Question: I'm using a custom control from the <URL> package.
But I find it very hard to show data results in the DataTreeListView control.
This is my code:
'''
DataSet ds = LoadDatasetFromXml("FamilyTree.xml");
if (ds.Tables.Count > 0)
{
this.dataGridView1.DataSource = ds;
this.dataGridView1.DataMember = "Person";
this.dataTreeListView1.DataMember = "Person";
this.dataTreeListView1.DataSource = new DataViewManager(ds);
}
'''
And this is the result:

I use the xml that's provided with the package, so that won't be the problem. I changed all the dataTreeListView properties so they are just the same as the demo project.
I also tried it using Linq with an selfmade table but with the same results. The datagridview on the other hand works like a charm...
Does anyone have an idea?
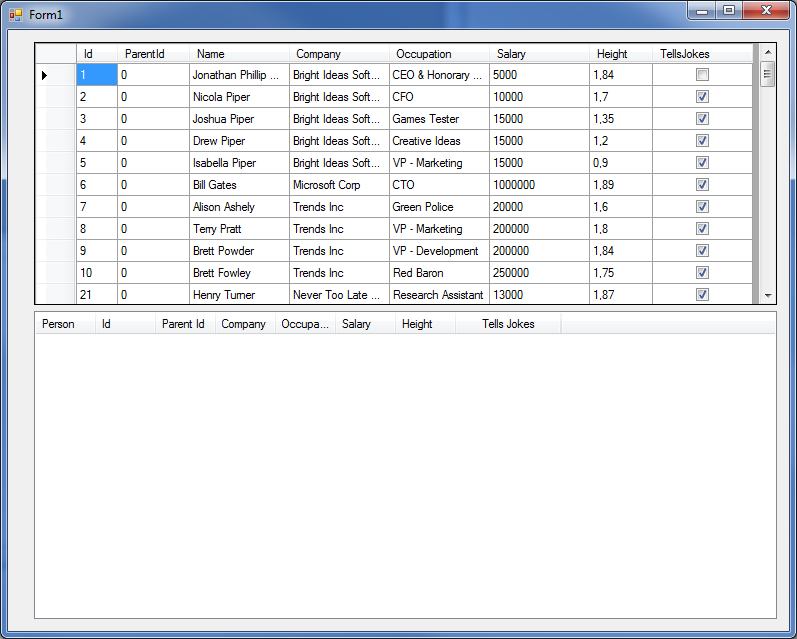
Answer: Try this code
'''
this.dataTreeListView1.KeyAspectName = "Id";
this.dataTreeListView1.ParentKeyAspectName = "ParentId";
// to tell DataTreeListView about first row(rows) don't have parent, root rows
this.dataTreeListView1.RootKeyValue = 0;
'''